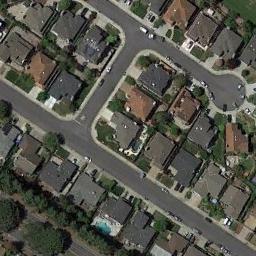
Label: dense_residential